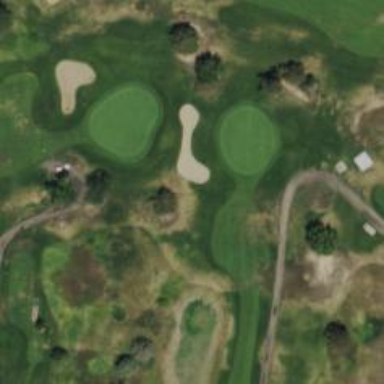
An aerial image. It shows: View of golf hole.